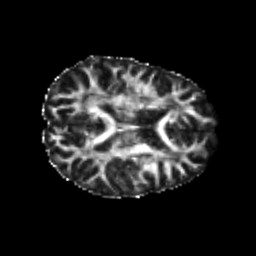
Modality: FA
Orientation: axial
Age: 22
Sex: male
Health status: healthy
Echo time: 0.074 s